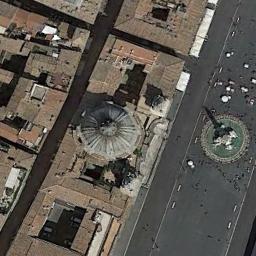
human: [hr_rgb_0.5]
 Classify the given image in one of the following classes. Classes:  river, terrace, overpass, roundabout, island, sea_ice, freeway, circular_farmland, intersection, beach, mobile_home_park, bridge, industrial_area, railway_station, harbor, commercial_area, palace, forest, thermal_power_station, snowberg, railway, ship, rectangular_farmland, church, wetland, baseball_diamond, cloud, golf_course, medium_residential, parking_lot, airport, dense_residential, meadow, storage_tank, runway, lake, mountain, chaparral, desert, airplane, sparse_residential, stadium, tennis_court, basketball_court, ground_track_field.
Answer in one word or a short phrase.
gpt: church